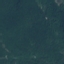
Land use / land cover class: Forest